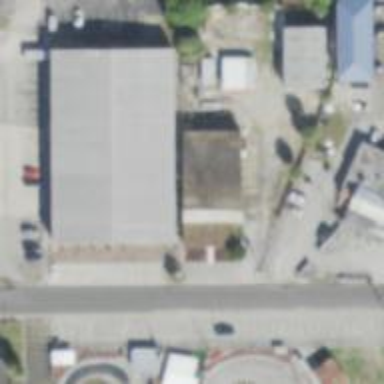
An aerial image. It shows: Fitness centre on leisure land.